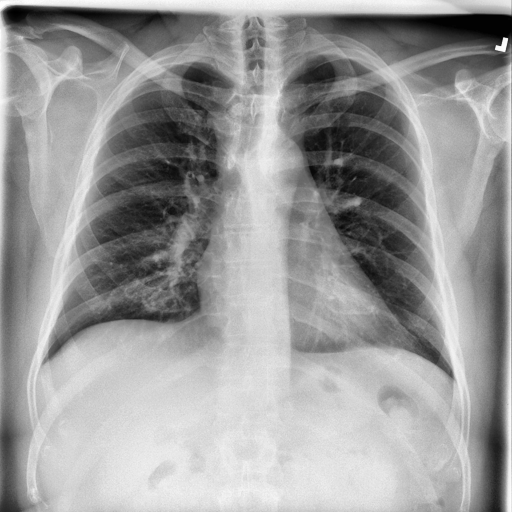
Finding: NORMAL